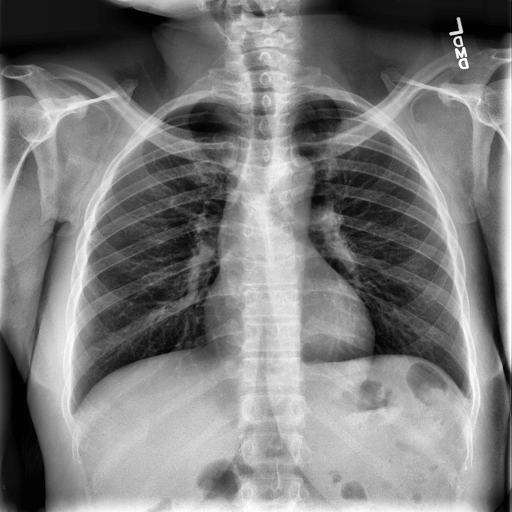
Finding: NORMAL